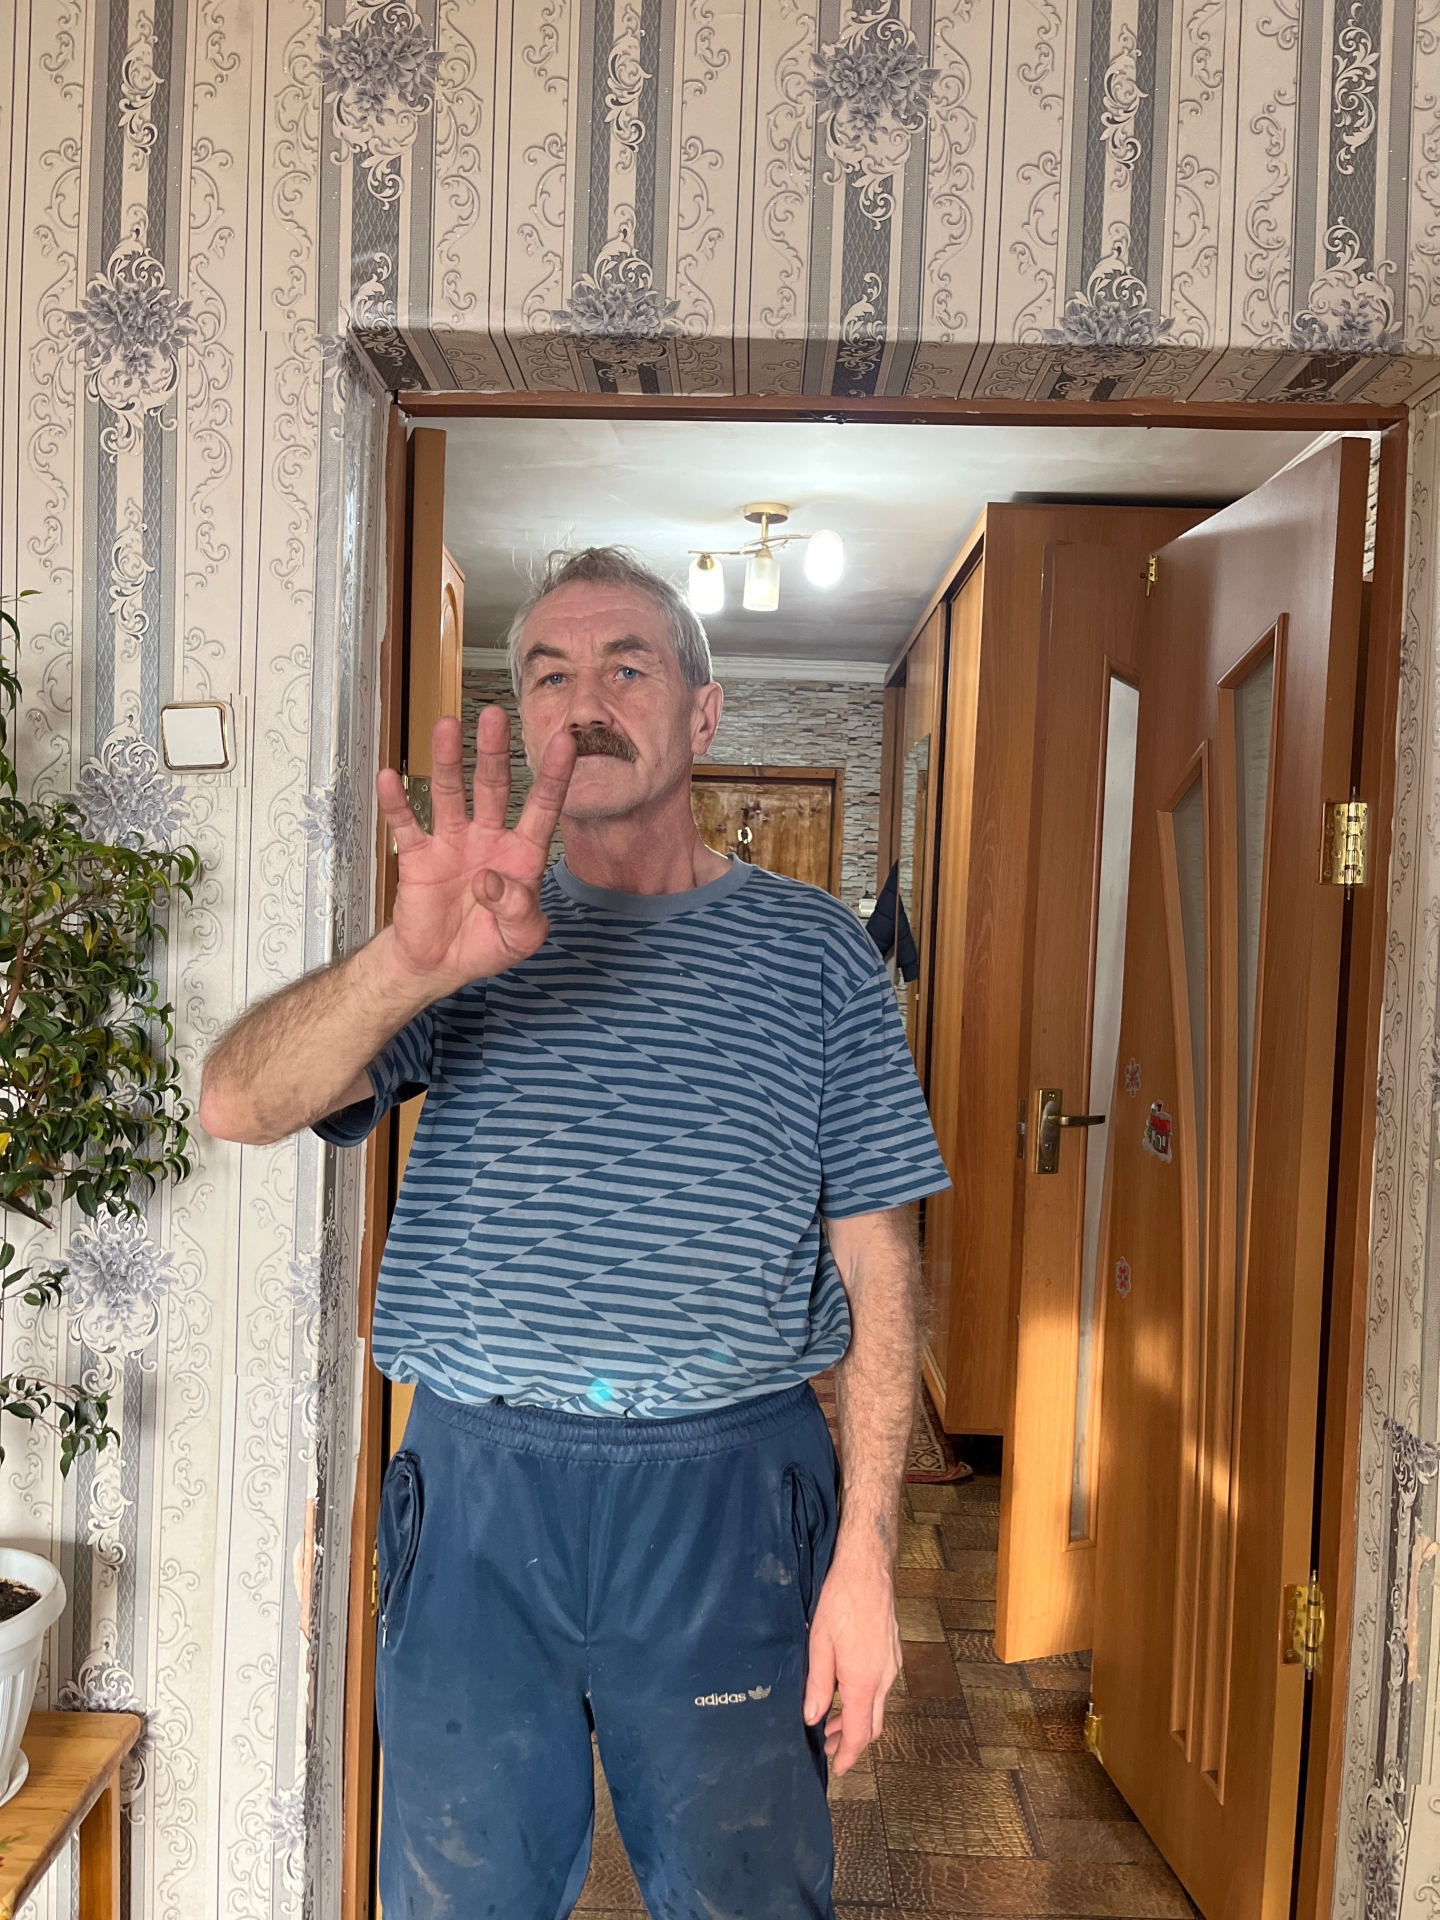
Label: clear